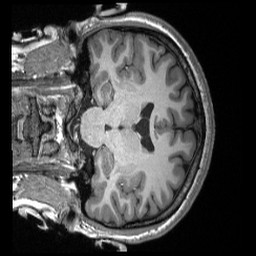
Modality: T1w
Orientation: coronal
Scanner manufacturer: siemens
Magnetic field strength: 3 T
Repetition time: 2.3 s
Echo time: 0.00308 s